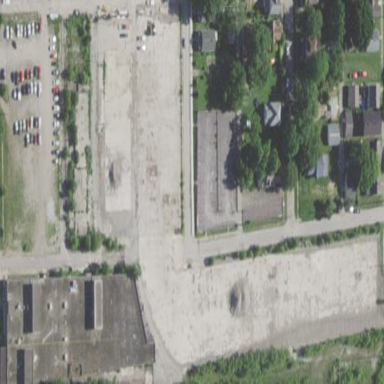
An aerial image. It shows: Brownfield site.